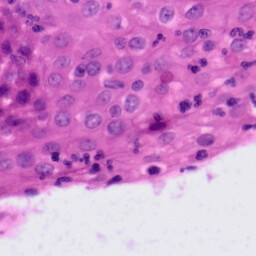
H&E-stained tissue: Tonsil